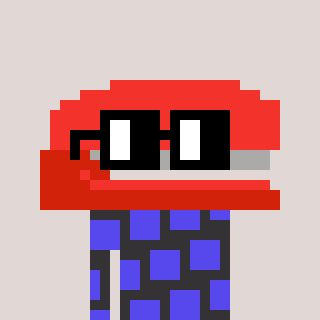
a pixel art character with square black glasses, a stapler-shaped head and a grayscale-colored body on a warm background